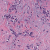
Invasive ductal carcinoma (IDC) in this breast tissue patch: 1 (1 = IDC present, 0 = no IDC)